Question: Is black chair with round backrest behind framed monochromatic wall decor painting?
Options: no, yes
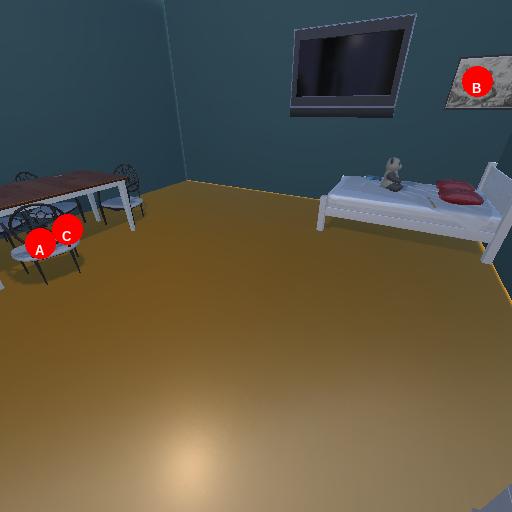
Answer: no